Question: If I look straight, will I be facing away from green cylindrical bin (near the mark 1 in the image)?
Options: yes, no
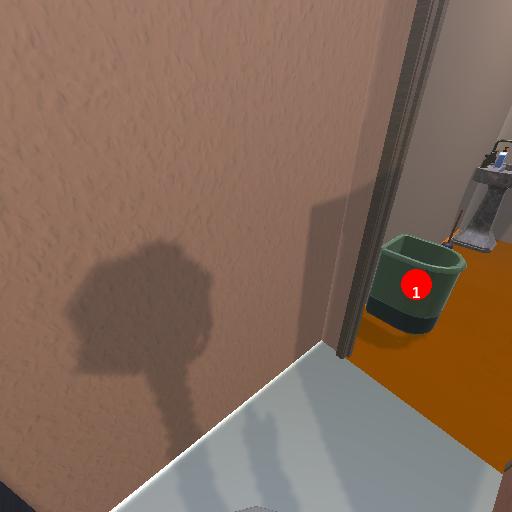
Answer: yes